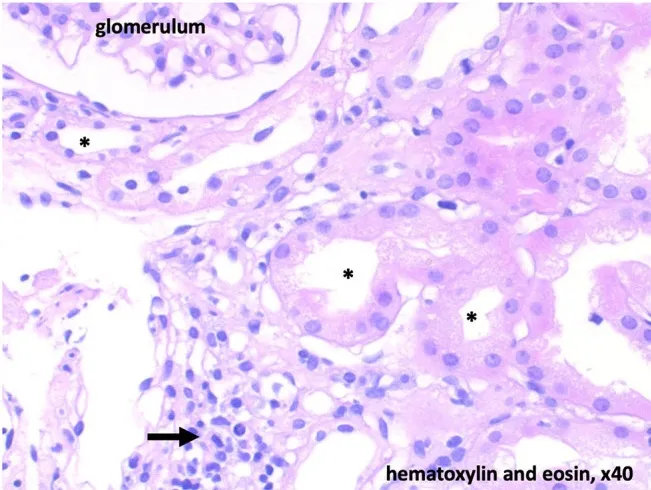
Histology with low-grade chronic and floride tubulointerstitial nephritis. Diffuse interstitial infiltrates (arrow). Acute tubulus damage is light to moderate and potentially reversible. * tubular lumen.
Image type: pathology (h&e)